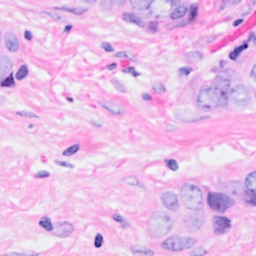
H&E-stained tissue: Breast